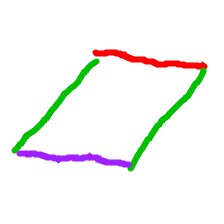
Shape: parallelogram